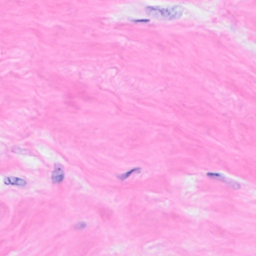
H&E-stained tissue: Breast